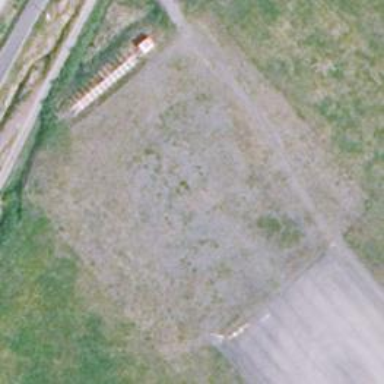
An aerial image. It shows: Image showing blast pad at airport.